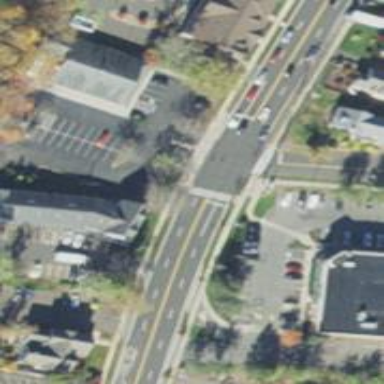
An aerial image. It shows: Marked crossing on the road.